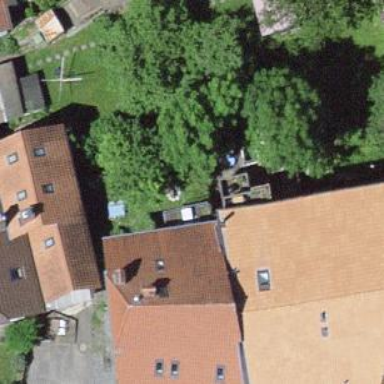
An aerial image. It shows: Residential building.